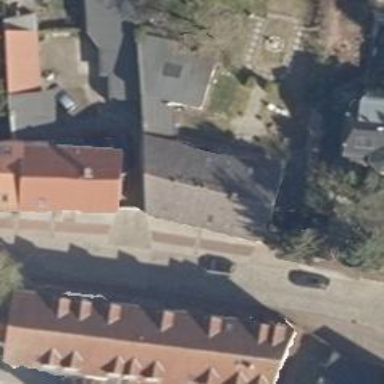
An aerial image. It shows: Gabled roof adorns the apartments building.